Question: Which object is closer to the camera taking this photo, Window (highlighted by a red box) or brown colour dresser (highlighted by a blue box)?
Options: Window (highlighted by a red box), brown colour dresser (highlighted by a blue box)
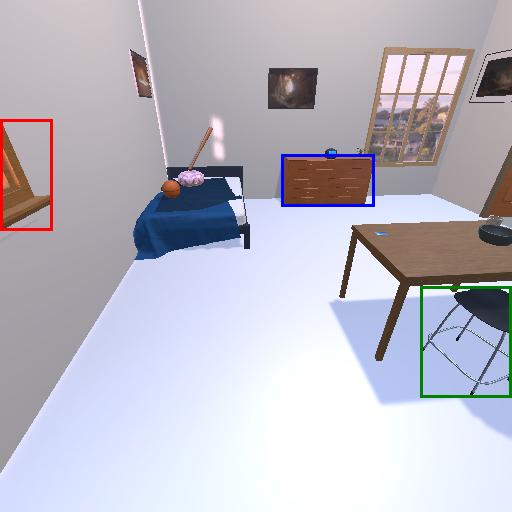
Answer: Window (highlighted by a red box)